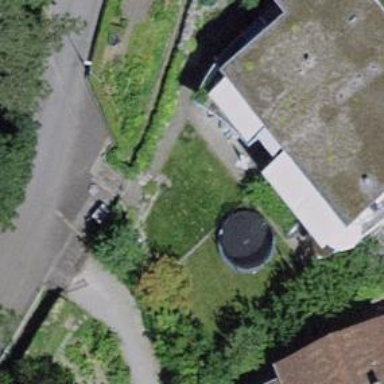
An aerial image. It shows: House with flat roof.